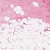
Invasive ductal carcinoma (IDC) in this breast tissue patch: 0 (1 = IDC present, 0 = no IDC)